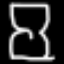
Label: hourglass